You are looking at a signal-to-image encoding: consecutive vibration samples arranged as the rows of a grayscale square. Diagnose the bearing from this image, choosing from: normal, inner_race, outer_race, ball.
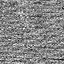
Answer: normal